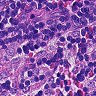
Metastatic tissue present: no